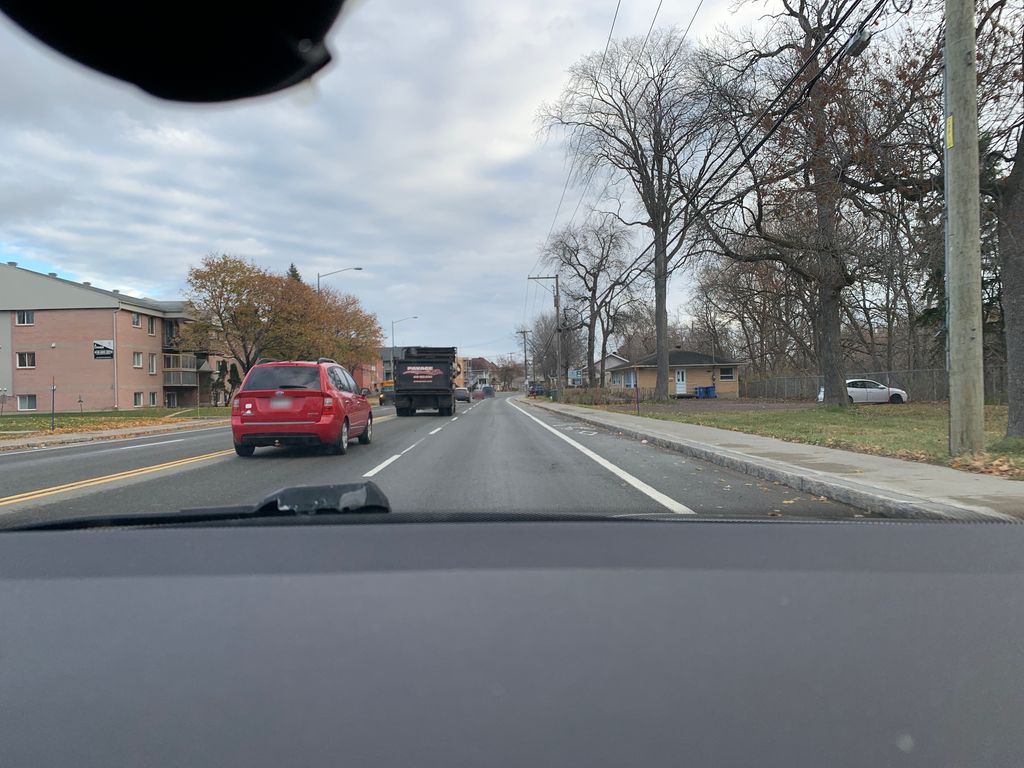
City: quebec_city